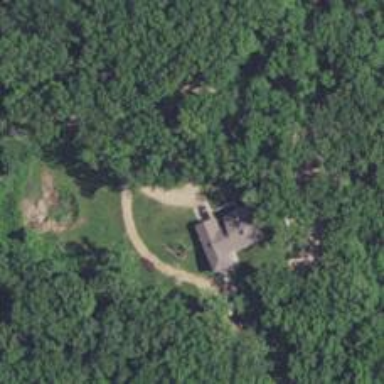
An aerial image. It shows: Driveway.